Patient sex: M
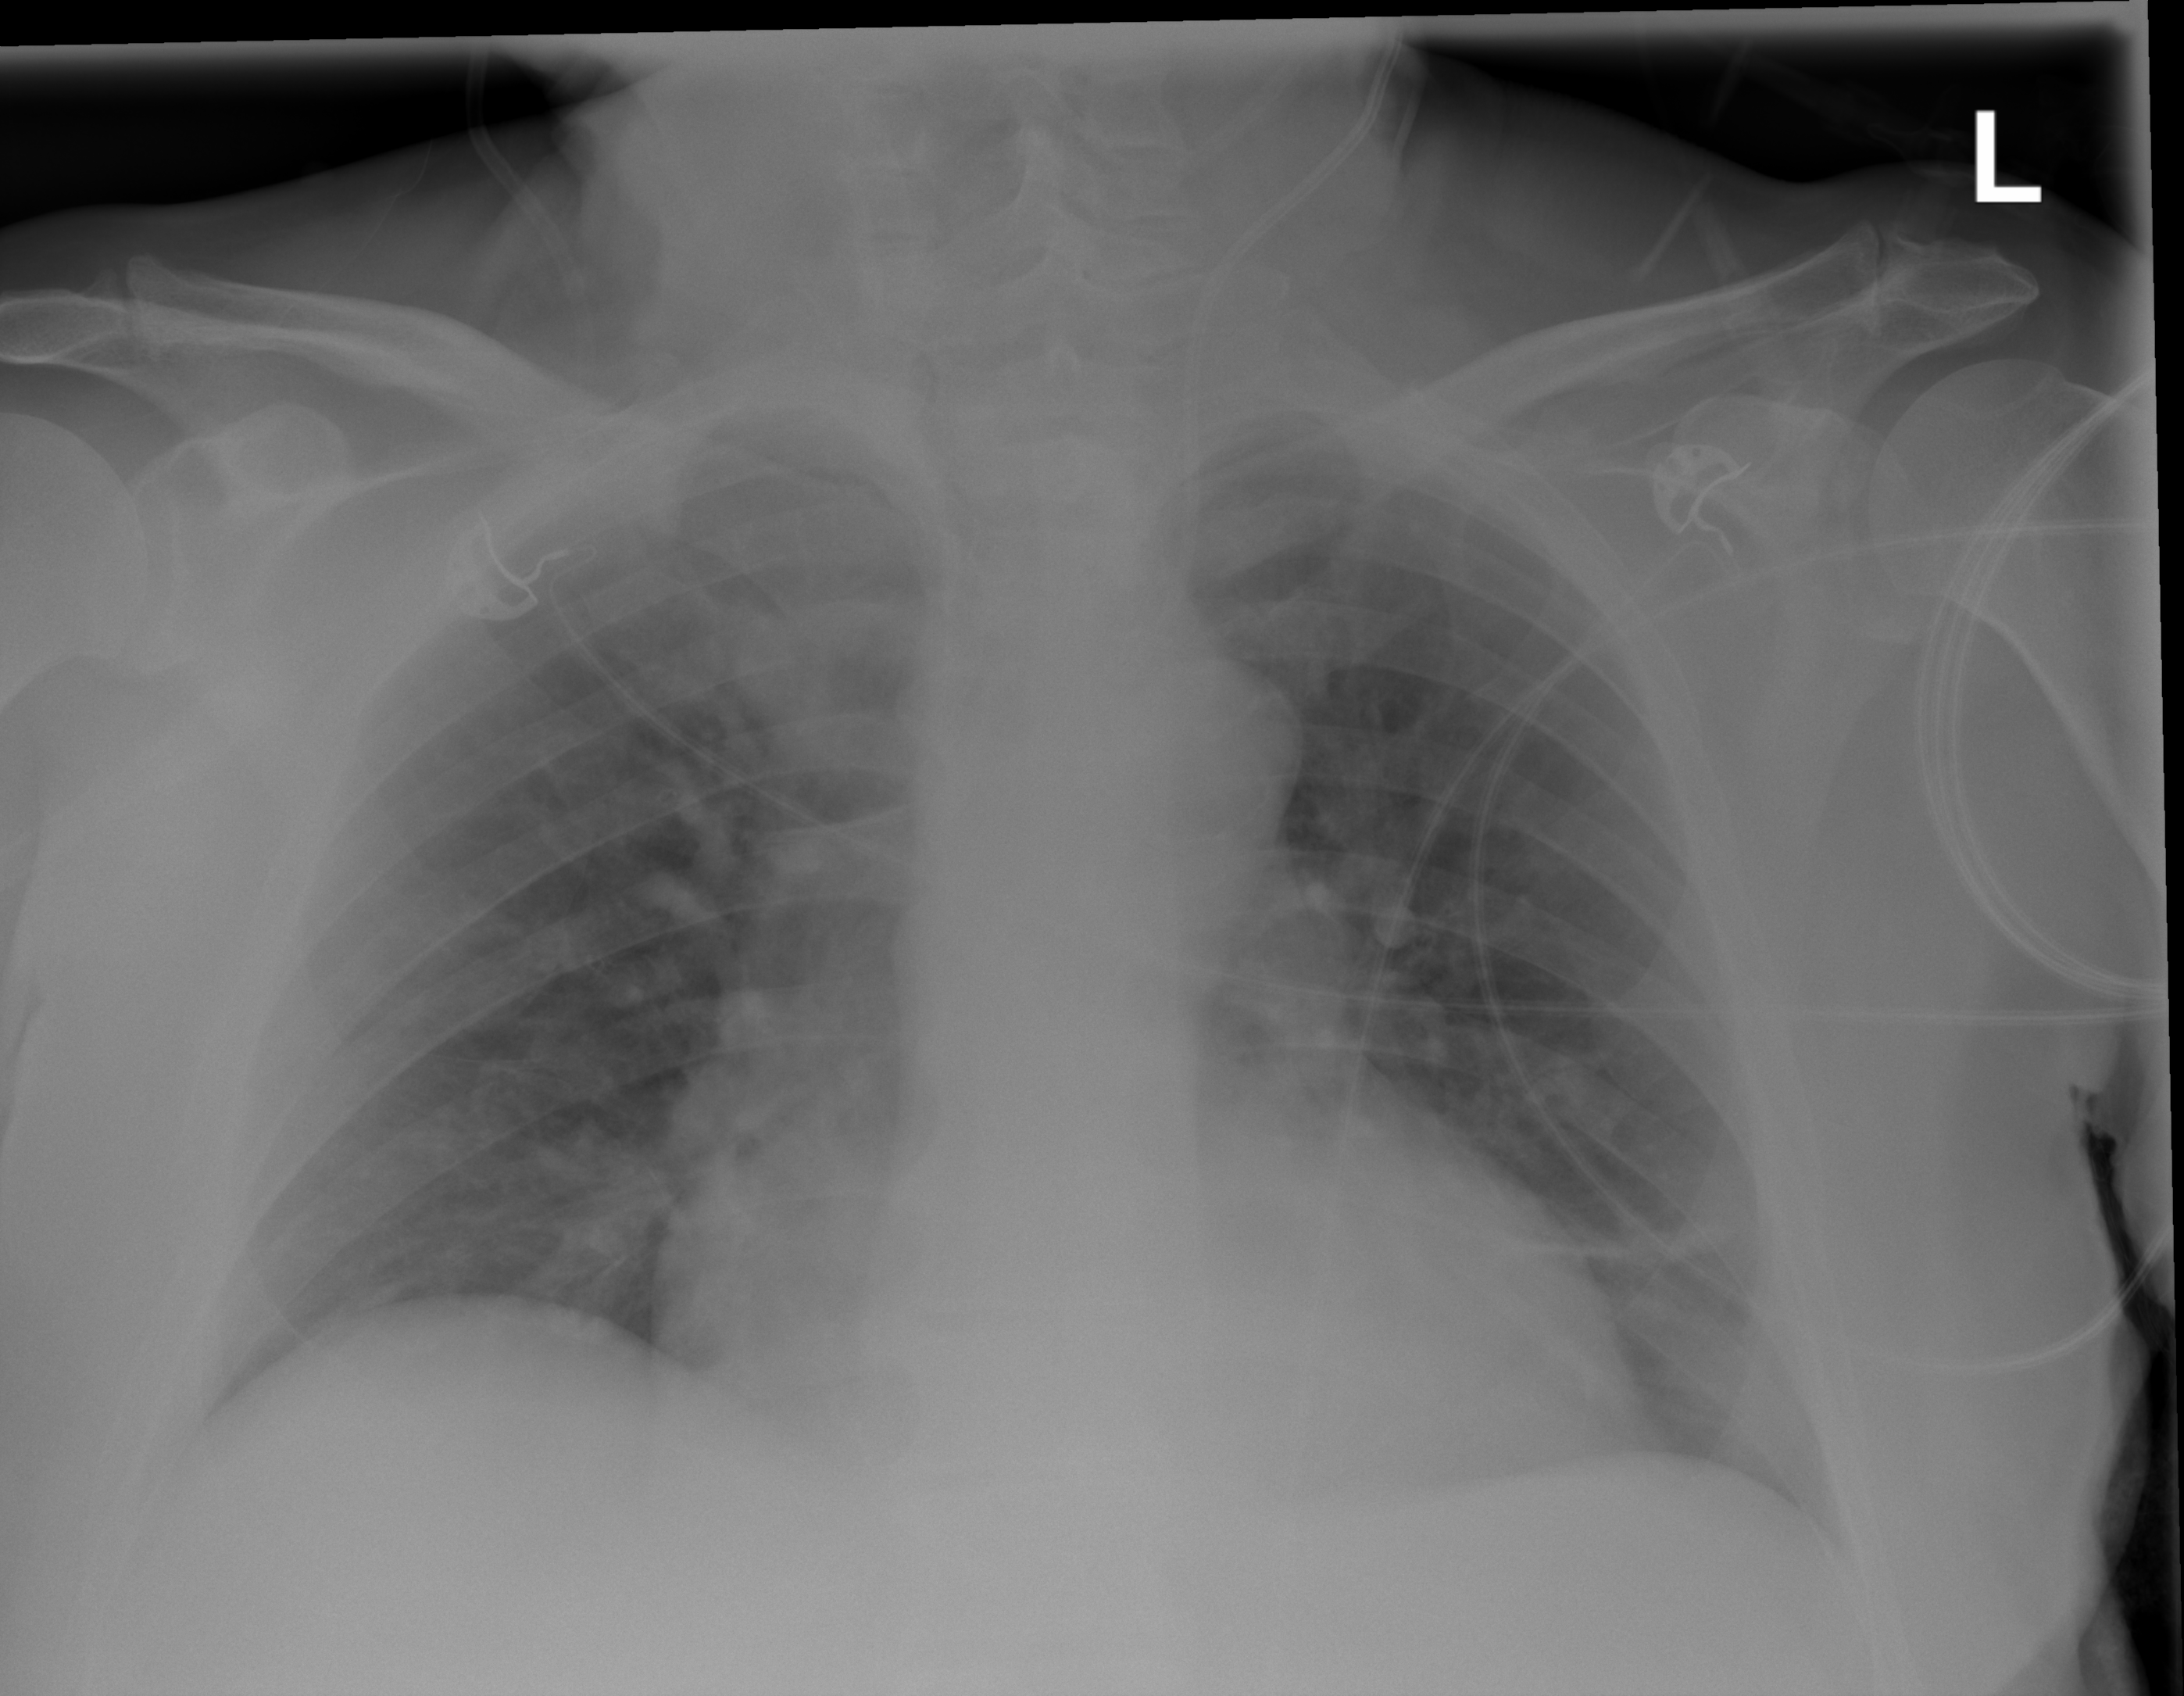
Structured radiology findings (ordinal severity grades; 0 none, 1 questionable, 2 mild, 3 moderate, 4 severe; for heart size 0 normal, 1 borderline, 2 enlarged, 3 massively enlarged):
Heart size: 2
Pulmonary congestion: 2
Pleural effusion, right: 0
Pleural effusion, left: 0
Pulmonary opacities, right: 1
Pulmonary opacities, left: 0
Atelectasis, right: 0
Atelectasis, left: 2